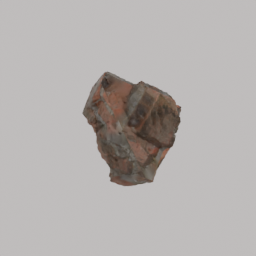
Label: architecture